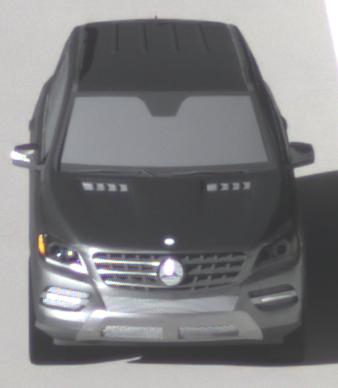
Make: Mercedes-Benz
Model: ML 350
Detailed model: M-Class (166)
Model produced from: 2011/11
Model produced until: 2014/10
Doors: 5
Color: gray
Road condition: dry road
Daytime: morning or afternoon
Contrast: high contrast